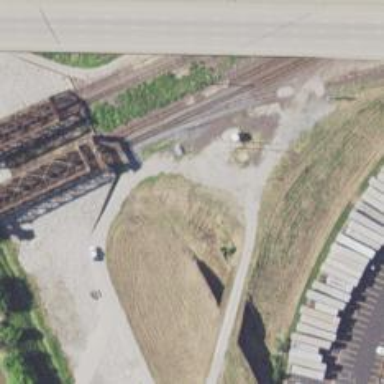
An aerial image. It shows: Railroad crossover.